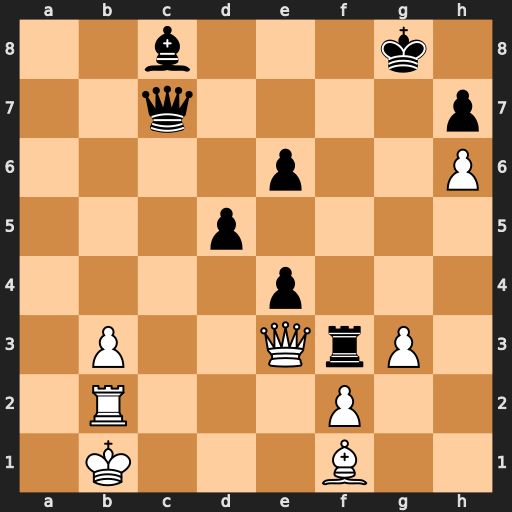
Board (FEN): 2b3k1/2q4p/4p2P/3p4/4p3/1P2QrP1/1R3P2/1K3B2
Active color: w
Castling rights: -
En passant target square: -
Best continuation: Qg5+ Kf8 Rc2 Qxc2+ Kxc2